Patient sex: M
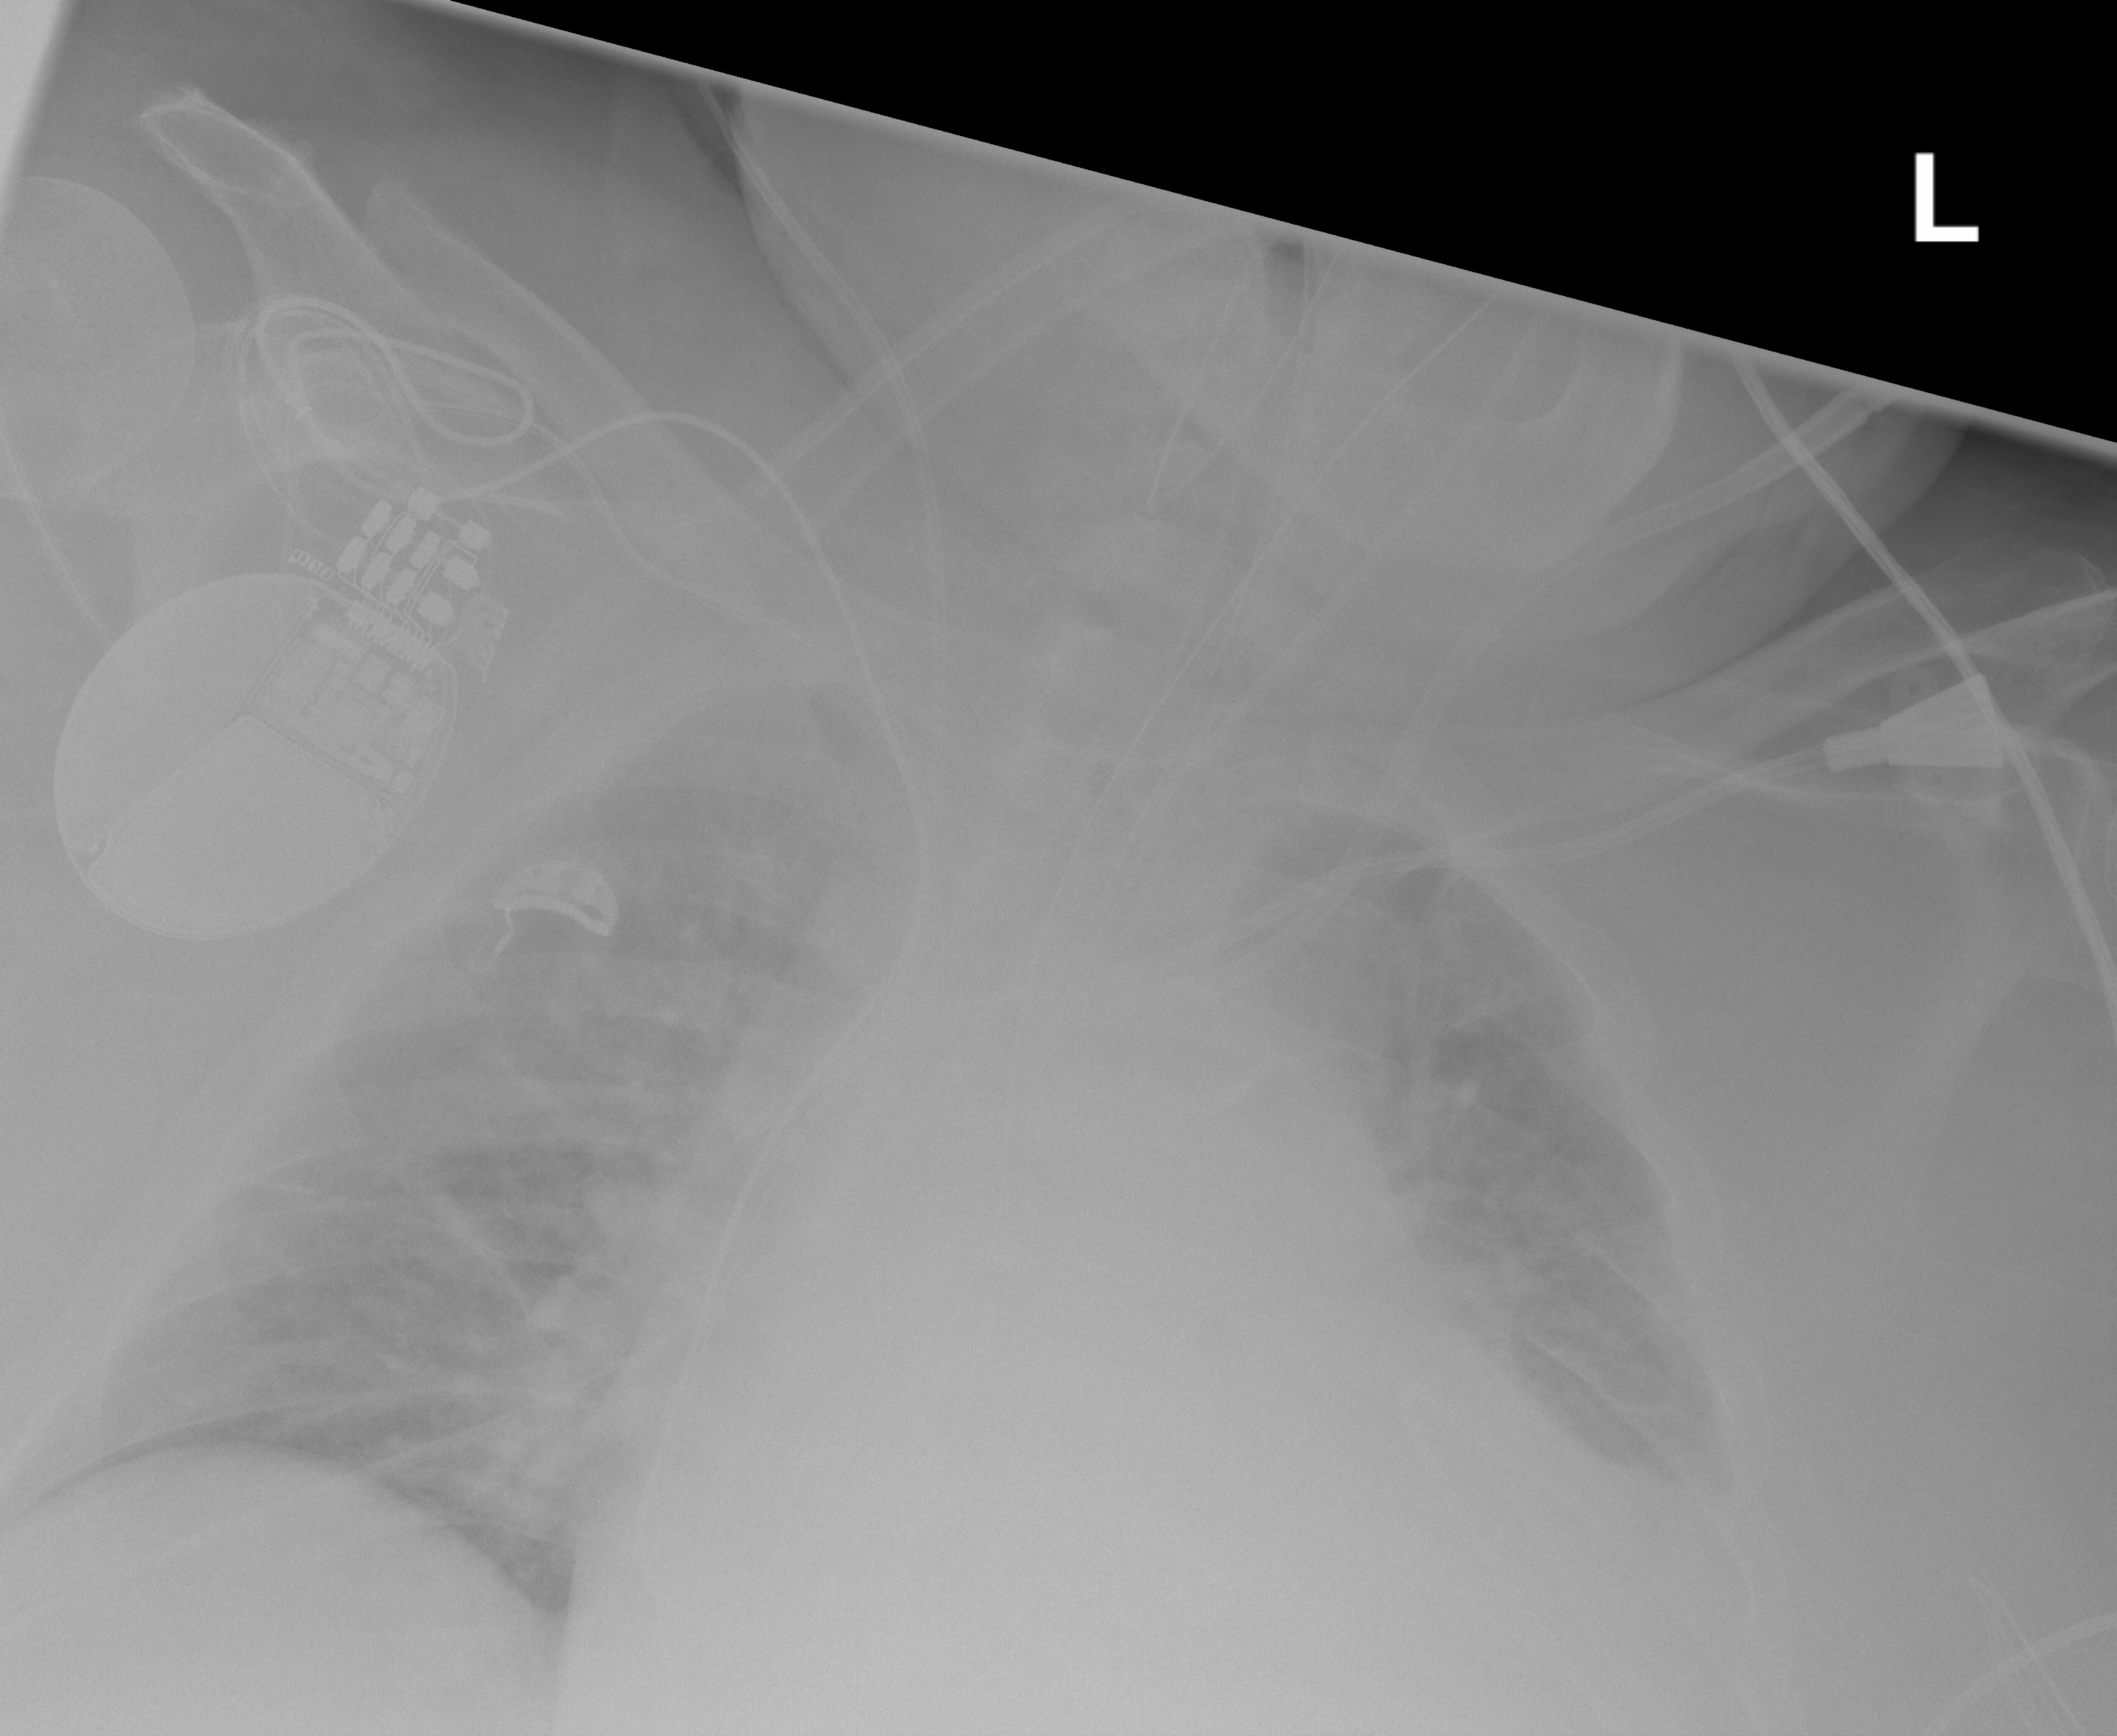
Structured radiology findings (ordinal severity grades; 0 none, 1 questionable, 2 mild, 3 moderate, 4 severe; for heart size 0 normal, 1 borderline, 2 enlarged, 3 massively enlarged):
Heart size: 2
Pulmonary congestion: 2
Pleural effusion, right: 0
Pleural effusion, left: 2
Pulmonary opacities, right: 0
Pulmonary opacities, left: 0
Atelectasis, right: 0
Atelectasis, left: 2